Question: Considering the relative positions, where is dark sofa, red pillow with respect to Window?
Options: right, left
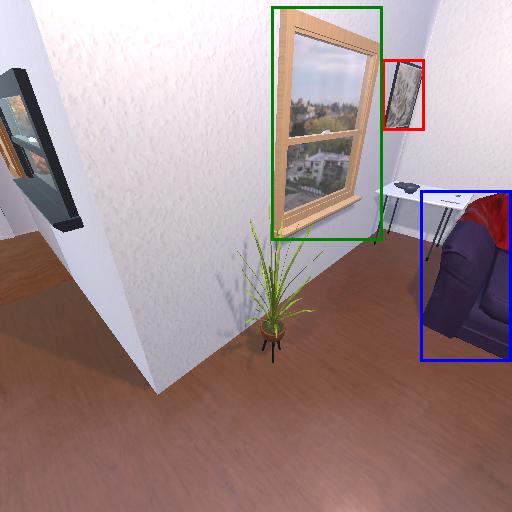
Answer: right